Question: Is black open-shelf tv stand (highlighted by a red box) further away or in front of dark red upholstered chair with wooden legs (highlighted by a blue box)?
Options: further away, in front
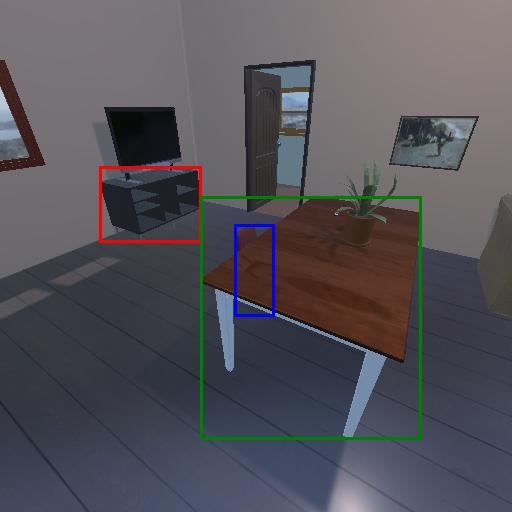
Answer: further away